Interaction volume radius: 5 \u00c5
Interaction volume height: 45 \u00c5
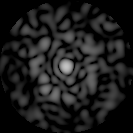
Disorder parameter: 0.8241